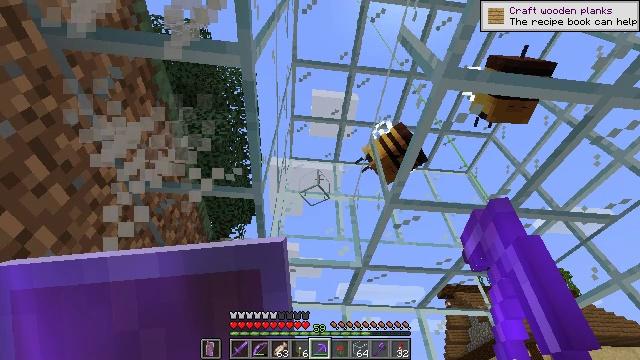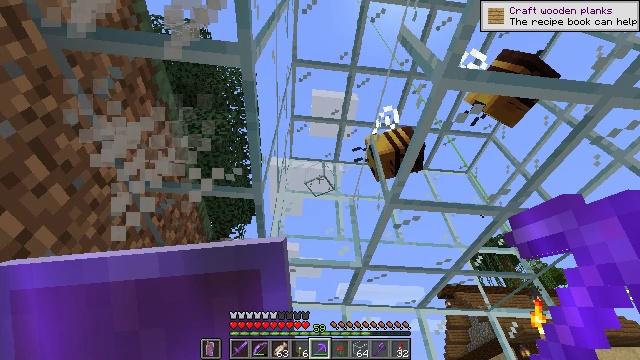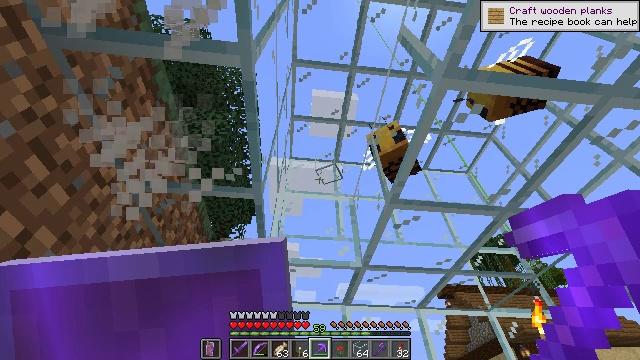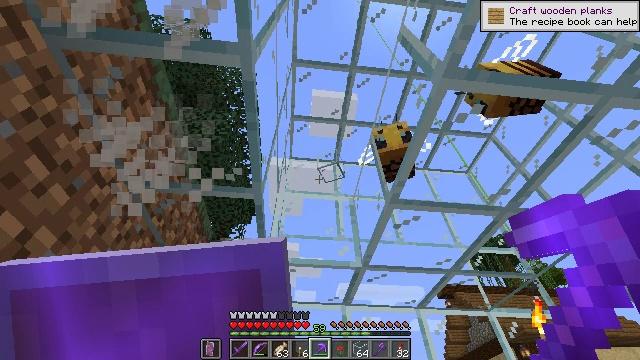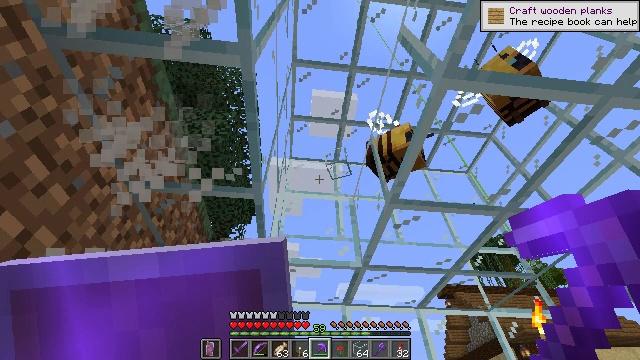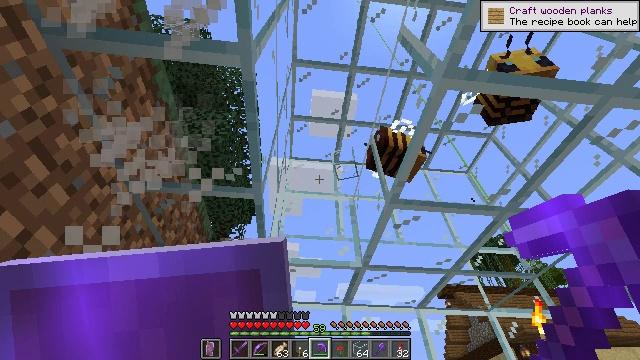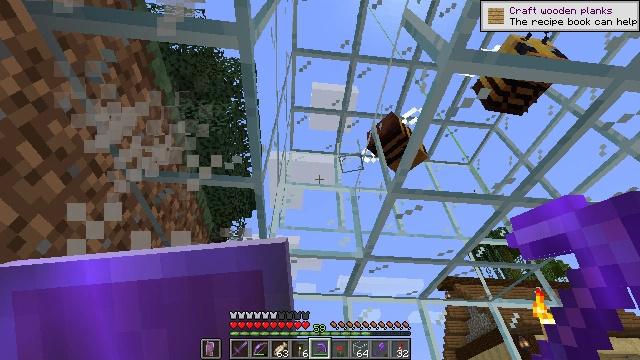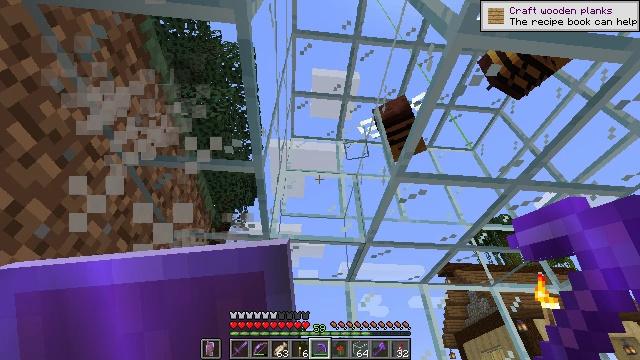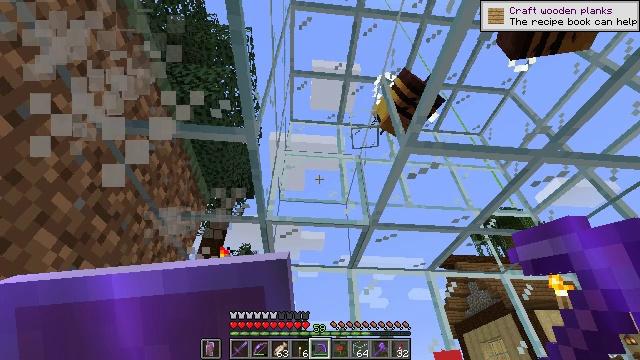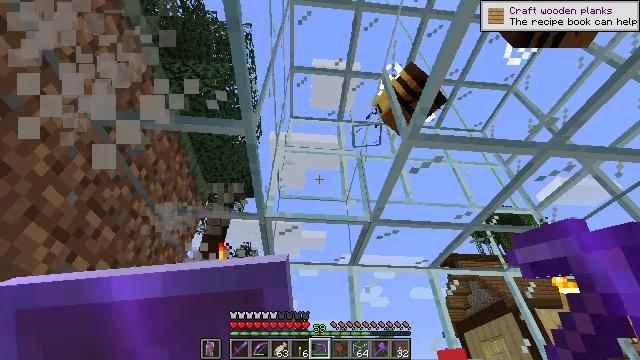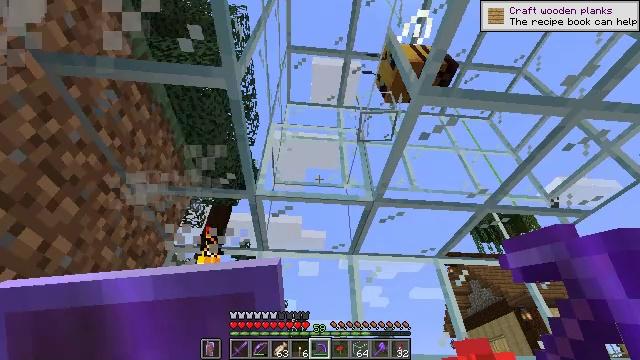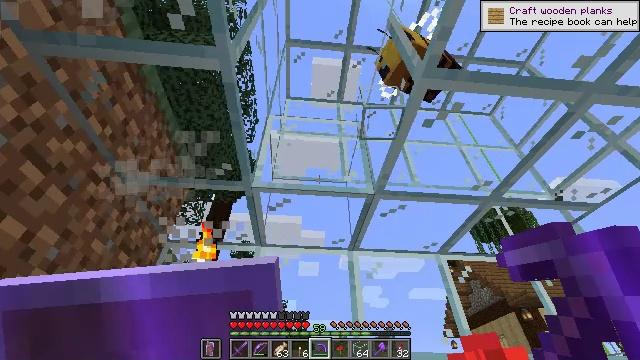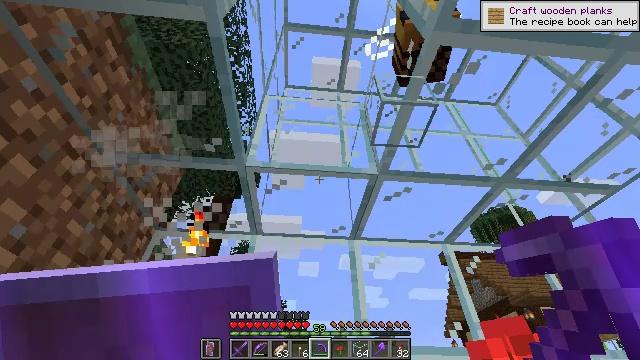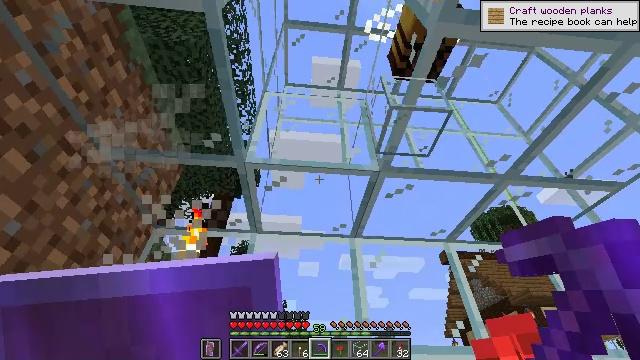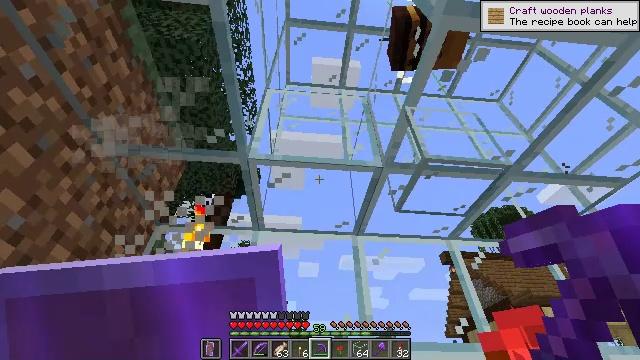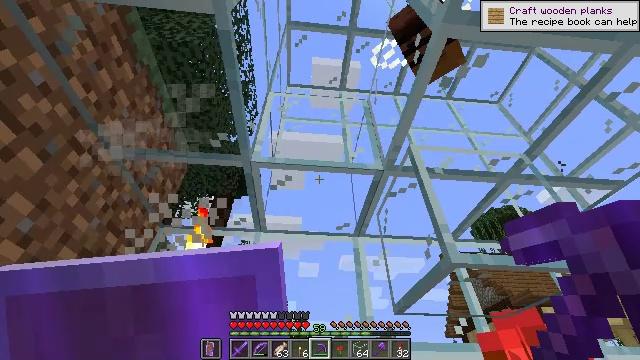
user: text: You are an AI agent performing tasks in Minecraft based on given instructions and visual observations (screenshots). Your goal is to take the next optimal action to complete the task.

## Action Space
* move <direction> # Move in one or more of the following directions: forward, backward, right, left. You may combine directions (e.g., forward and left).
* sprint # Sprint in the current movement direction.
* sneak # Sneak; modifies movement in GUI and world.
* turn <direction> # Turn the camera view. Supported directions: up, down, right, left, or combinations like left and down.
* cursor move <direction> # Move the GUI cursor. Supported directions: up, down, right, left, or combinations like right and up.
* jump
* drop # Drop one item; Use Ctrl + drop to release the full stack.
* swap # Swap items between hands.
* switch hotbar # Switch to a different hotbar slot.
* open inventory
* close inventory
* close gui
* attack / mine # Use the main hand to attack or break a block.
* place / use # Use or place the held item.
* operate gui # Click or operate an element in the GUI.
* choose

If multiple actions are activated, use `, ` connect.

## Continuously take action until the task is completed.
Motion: motion action
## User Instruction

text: Shatter the glass to collect it.
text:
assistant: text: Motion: no_op
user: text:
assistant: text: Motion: no_op
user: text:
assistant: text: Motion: no_op
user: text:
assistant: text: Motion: no_op
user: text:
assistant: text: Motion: no_op
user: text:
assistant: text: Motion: move forward, turn down
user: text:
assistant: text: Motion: move forward, turn down
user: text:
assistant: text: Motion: move forward, turn down
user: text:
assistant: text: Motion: move forward
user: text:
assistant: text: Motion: move forward
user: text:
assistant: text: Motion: move forward
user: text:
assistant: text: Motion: no_op
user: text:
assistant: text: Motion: no_op
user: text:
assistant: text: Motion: no_op
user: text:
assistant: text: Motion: no_op
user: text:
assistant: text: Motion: no_op
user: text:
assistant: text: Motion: no_op
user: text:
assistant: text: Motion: no_op
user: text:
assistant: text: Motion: no_op
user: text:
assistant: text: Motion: no_op
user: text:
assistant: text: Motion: no_op
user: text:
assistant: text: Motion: no_op
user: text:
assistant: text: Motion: no_op
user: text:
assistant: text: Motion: no_op
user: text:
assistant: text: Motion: no_op
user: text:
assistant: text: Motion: no_op
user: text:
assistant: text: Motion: attack / mine
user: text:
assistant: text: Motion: attack / mine
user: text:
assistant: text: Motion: attack / mine
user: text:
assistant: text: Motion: attack / mine